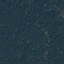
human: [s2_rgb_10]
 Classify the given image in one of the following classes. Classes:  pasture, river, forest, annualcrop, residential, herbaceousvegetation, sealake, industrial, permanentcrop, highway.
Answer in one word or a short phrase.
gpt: Forest